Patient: sex M, age 74
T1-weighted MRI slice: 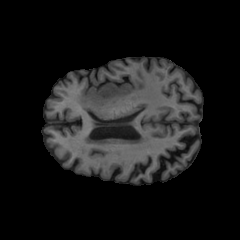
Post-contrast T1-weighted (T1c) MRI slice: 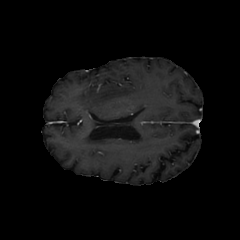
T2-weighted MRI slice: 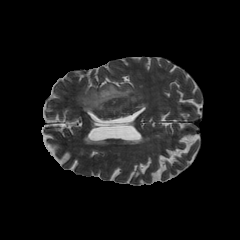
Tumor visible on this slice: yes
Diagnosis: Glioblastoma, IDH-wildtype
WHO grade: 4